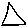
Label: triangle